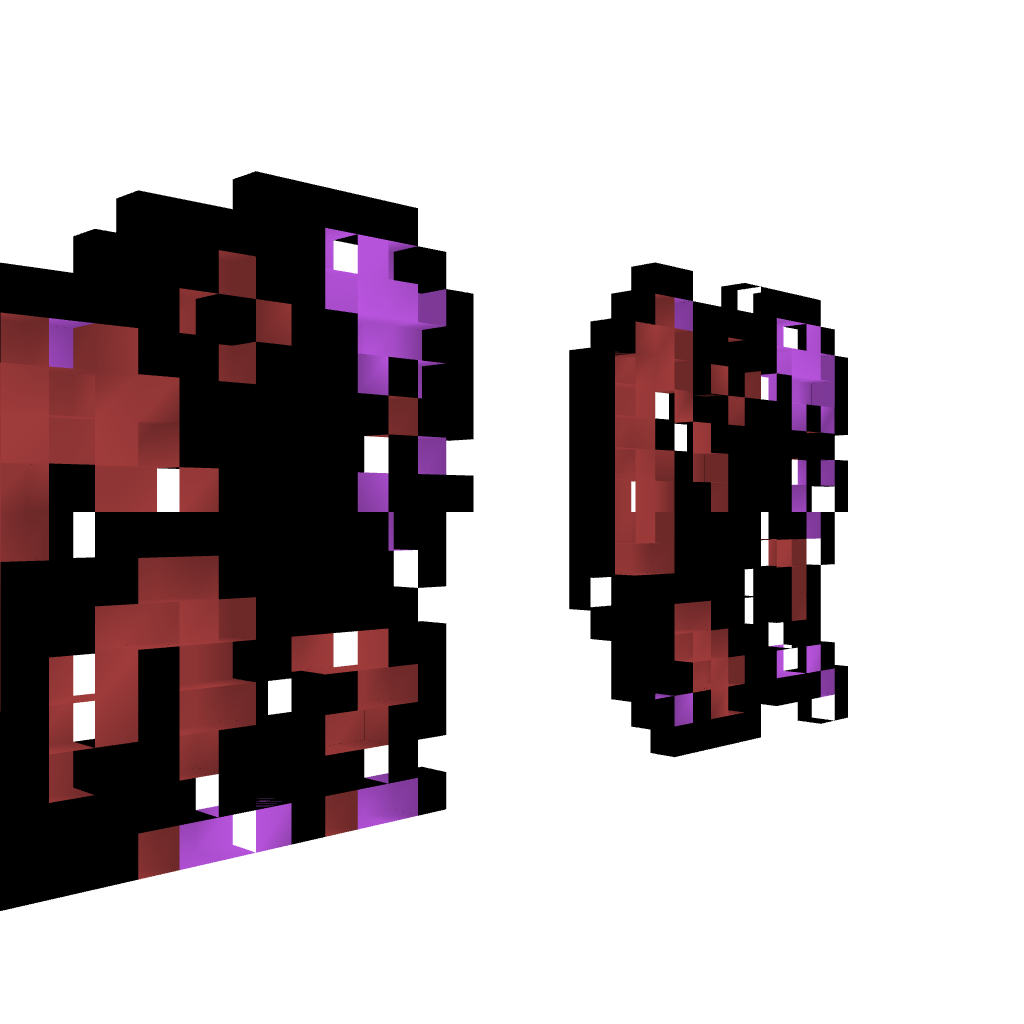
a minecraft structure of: Fleaman fromCastlevania 1 bad low quality